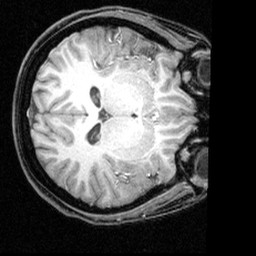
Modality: T1w
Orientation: axial
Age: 21
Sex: female